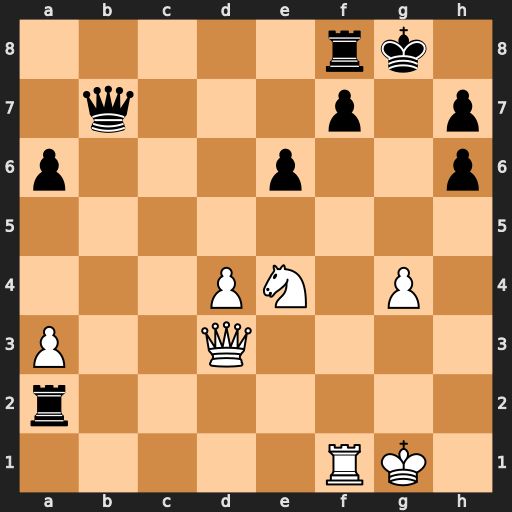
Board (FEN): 5rk1/1q3p1p/p3p2p/8/3PN1P1/P2Q4/r7/5RK1
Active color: w
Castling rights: -
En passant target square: -
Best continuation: Nf6+ Kg7 Qxh7#